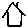
Label: house